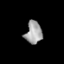
Tissue: lung
Cell type: Endothelial cells
Senescence score: 0.5839
Nuclear area (px): 369
Mean DAPI intensity: 159.325